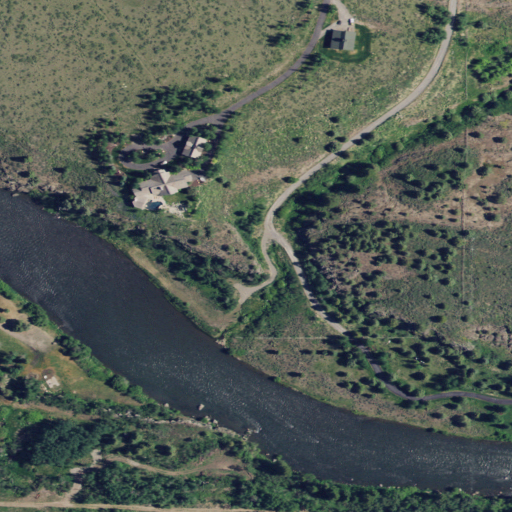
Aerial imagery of valley in Idaho named Strong Canyon containing shrub, open water, evergreen forest, woody wetlands, deciduous forest, medium intensity development, and open development